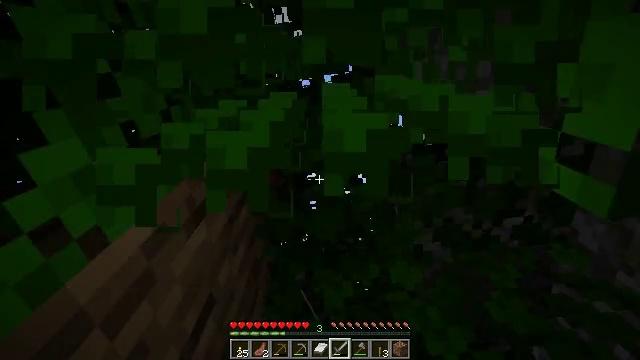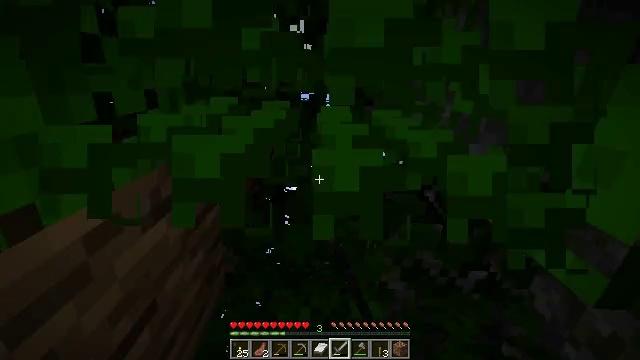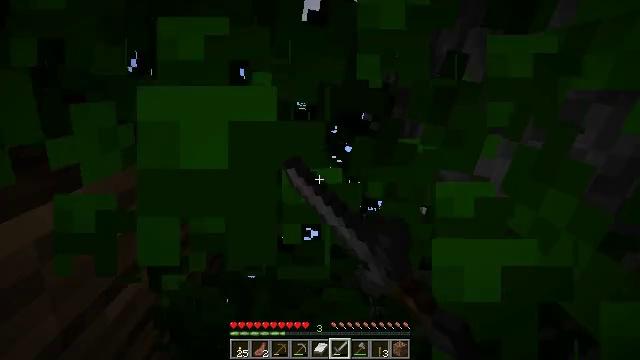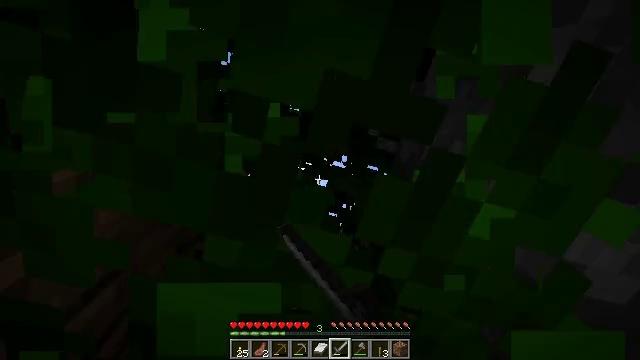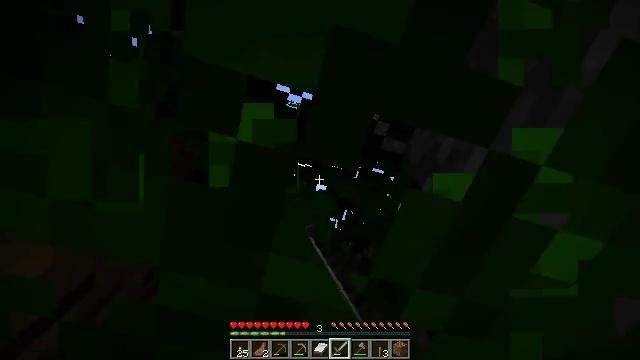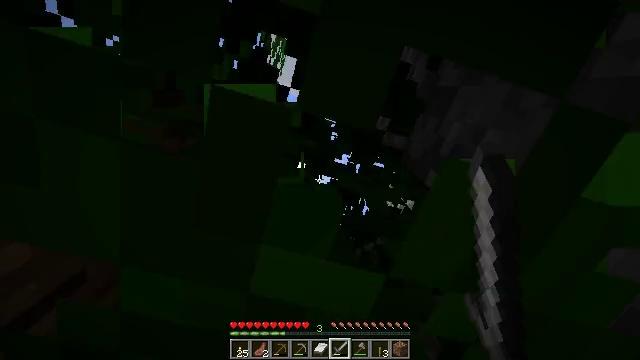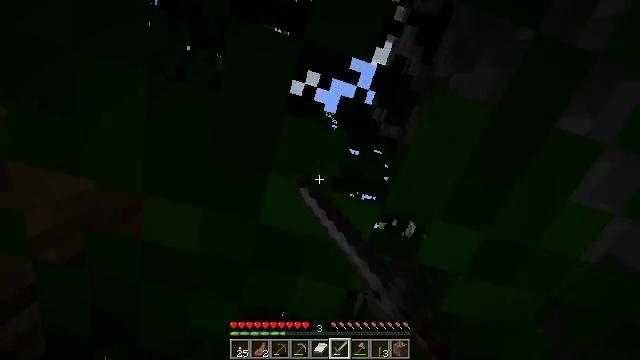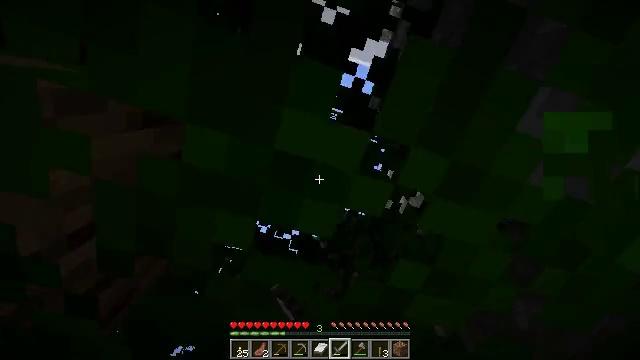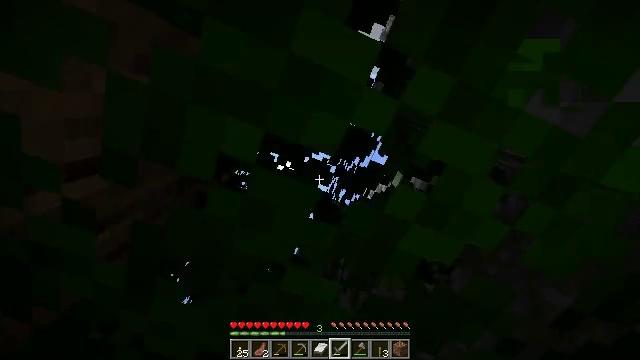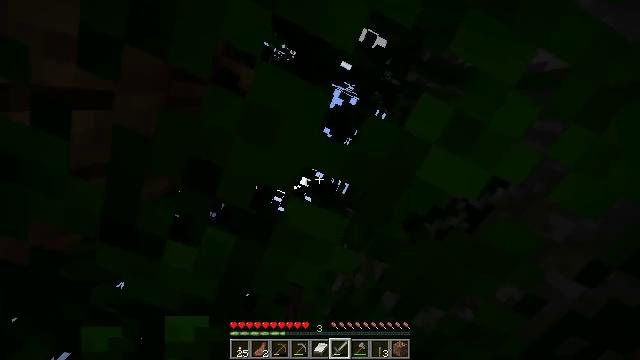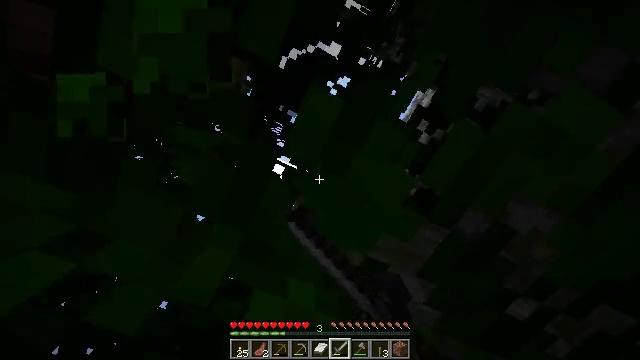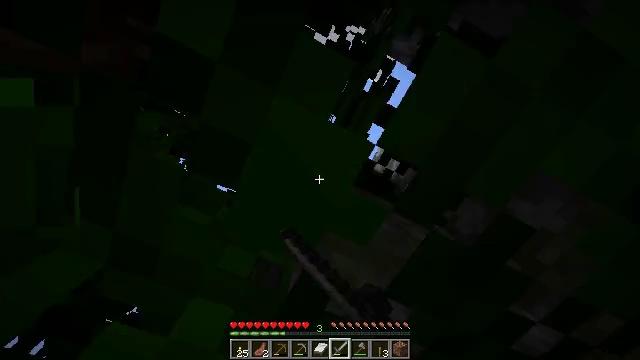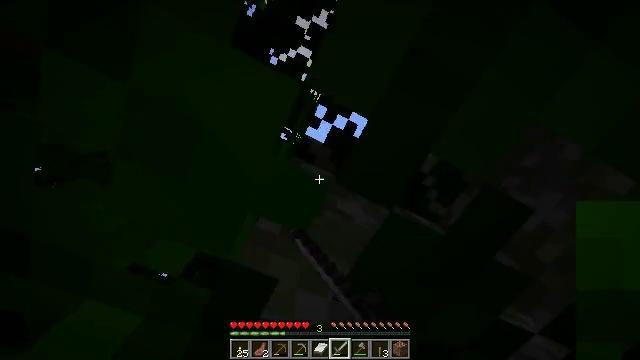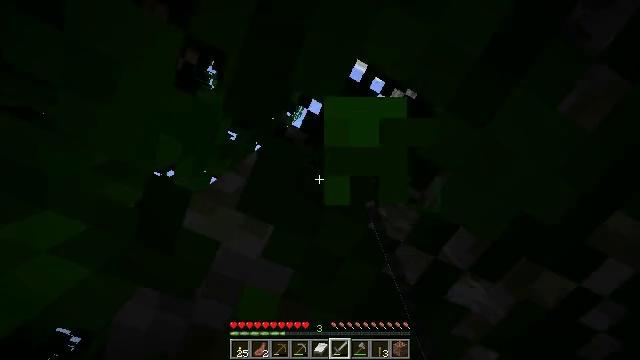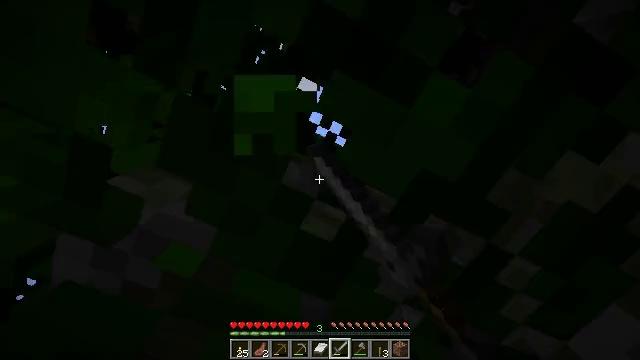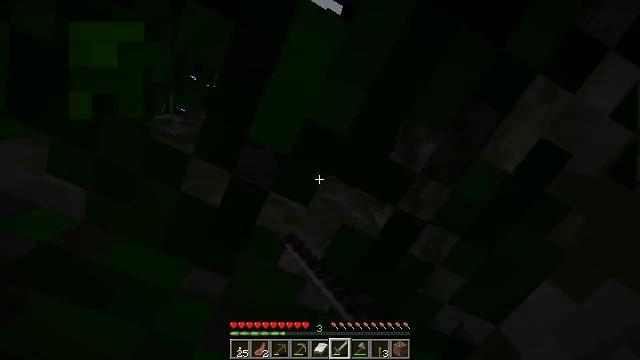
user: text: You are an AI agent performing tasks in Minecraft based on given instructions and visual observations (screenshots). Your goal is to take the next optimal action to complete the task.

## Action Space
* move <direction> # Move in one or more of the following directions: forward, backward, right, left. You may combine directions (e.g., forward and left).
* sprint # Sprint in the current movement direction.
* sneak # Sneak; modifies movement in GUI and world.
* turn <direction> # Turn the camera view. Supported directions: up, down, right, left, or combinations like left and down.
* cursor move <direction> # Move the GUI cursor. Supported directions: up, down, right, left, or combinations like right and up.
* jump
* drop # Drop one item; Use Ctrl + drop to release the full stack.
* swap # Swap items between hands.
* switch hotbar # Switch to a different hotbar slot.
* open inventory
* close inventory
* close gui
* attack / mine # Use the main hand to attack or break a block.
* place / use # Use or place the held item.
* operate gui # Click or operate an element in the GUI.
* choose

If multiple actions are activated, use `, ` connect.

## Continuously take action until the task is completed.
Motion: motion action
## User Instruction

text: Collect some oak leaves.
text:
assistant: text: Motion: move forward, sprint, turn right and up, attack / mine, jump
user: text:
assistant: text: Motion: move forward, sprint, turn right, attack / mine, jump
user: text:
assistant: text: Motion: move forward, sprint, turn right, attack / mine, jump
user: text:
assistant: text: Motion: move forward, sprint, attack / mine, jump
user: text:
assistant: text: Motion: move forward, sprint, attack / mine, jump
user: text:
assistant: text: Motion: move forward, sprint, attack / mine, jump
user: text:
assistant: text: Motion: move forward, sprint, attack / mine, jump
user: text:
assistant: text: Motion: move forward, sprint, turn right, attack / mine, jump
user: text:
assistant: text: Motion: move forward, sprint, turn right, attack / mine, jump
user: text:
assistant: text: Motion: move forward, sprint, turn right, attack / mine, jump
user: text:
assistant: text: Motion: move forward, sprint, attack / mine, jump
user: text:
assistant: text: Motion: move forward, sprint, attack / mine, jump
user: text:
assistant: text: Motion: move forward, sprint, attack / mine, jump
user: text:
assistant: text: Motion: move forward, sprint, attack / mine, jump
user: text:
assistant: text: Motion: move forward, sprint, attack / mine, jump
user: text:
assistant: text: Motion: move forward, sprint, attack / mine, jump
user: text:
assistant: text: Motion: move forward, sprint, attack / mine, jump
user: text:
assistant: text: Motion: move forward, sprint, attack / mine, jump
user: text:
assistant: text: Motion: move forward, sprint, attack / mine, jump
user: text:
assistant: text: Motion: move forward, sprint, turn left, attack / mine, jump
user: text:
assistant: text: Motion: move forward, sprint, turn left and down, attack / mine, jump
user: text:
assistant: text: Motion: move forward, sprint, turn left, attack / mine, jump
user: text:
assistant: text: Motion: move forward, sprint, turn left and down, attack / mine, jump
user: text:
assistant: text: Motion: move forward, sprint, turn left and down, attack / mine, jump
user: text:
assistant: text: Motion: move forward, sprint, turn left and down, attack / mine, jump
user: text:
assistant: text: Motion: move forward, sprint, turn left, attack / mine, jump
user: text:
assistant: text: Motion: move forward, sprint, attack / mine, jump
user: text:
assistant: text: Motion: move forward, sprint, turn down, jump
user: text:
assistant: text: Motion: move forward, sprint, turn right and down, jump
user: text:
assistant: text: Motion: move forward, sprint, turn right and down, jump